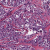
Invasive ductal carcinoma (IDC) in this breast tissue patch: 1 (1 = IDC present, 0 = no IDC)